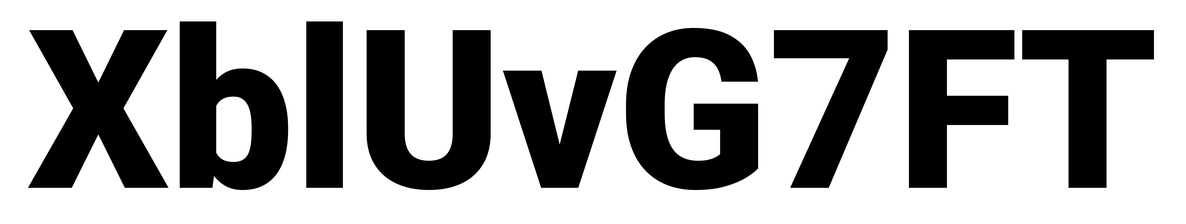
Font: Roboto_Black